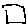
Label: square